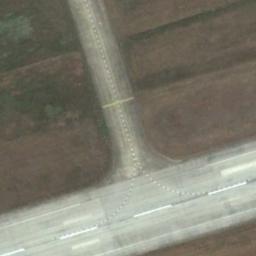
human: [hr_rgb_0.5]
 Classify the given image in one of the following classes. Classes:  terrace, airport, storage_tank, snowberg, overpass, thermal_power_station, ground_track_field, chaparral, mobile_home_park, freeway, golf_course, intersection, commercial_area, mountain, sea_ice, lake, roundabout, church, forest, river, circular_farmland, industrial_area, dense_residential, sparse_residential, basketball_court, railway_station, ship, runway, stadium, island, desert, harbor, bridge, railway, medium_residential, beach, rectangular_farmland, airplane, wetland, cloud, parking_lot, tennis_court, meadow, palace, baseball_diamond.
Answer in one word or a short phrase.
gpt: runway